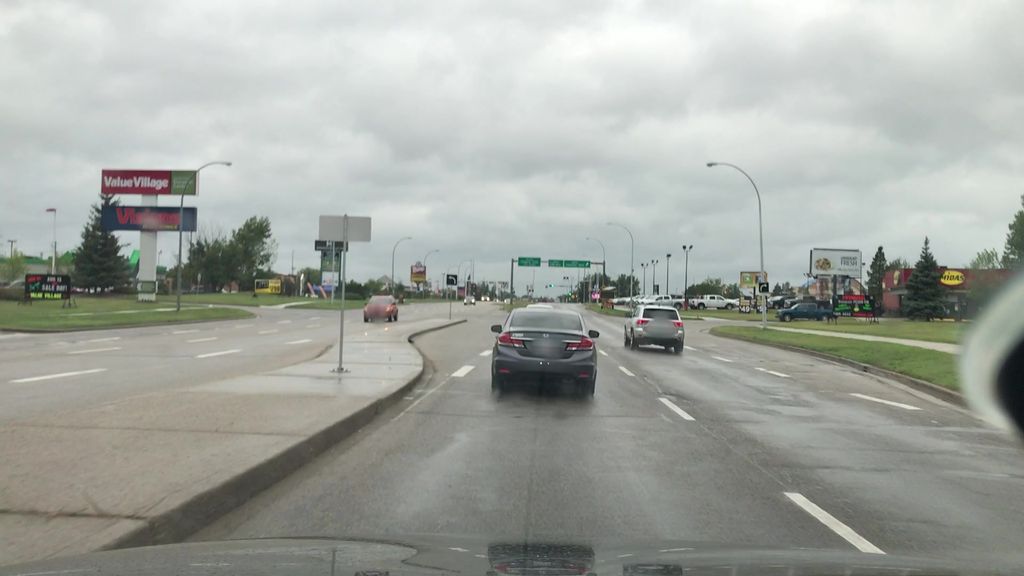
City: edmonton